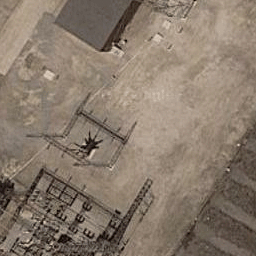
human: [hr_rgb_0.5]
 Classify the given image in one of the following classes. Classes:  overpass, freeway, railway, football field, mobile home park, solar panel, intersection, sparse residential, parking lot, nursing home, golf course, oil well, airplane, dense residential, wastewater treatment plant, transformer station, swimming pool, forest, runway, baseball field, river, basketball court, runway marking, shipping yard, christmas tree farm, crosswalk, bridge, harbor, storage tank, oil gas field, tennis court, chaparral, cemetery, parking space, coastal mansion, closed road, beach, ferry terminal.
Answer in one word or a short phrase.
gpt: transformer station